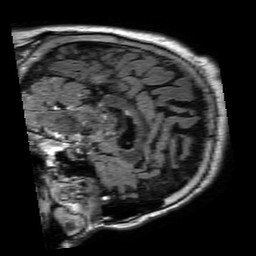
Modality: FLAIR
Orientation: sagittal
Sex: male
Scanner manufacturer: philips
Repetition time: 11 s
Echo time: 0.125 s